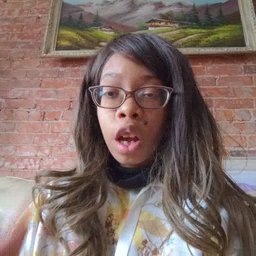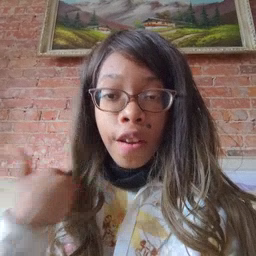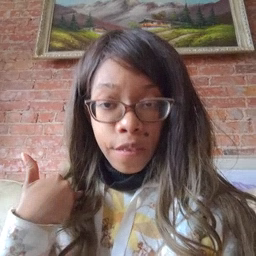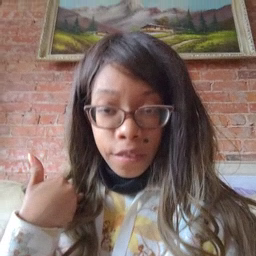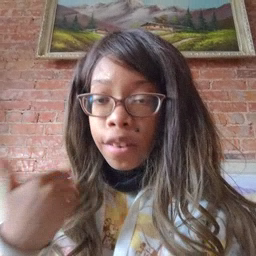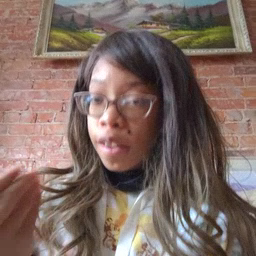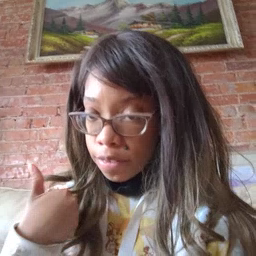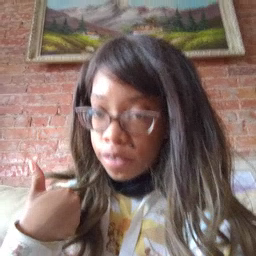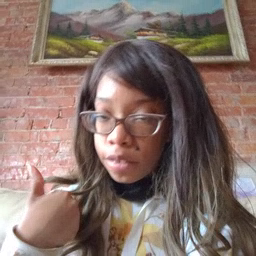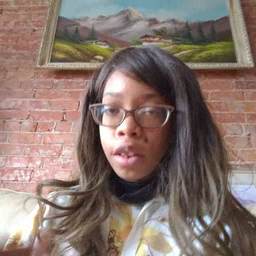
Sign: have